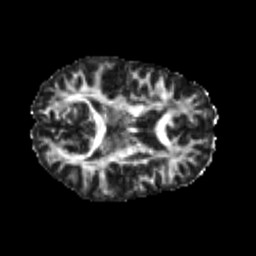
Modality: FA
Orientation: axial
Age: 21
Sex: female
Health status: healthy
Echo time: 0.074 s